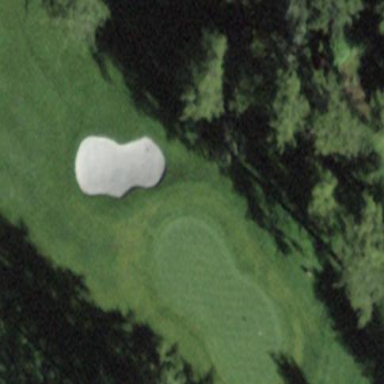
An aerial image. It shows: Golf green.